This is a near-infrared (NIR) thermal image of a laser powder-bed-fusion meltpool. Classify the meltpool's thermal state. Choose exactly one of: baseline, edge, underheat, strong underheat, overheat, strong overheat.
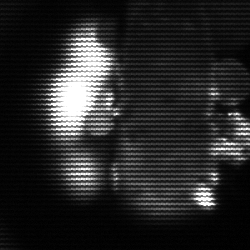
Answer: strong underheat